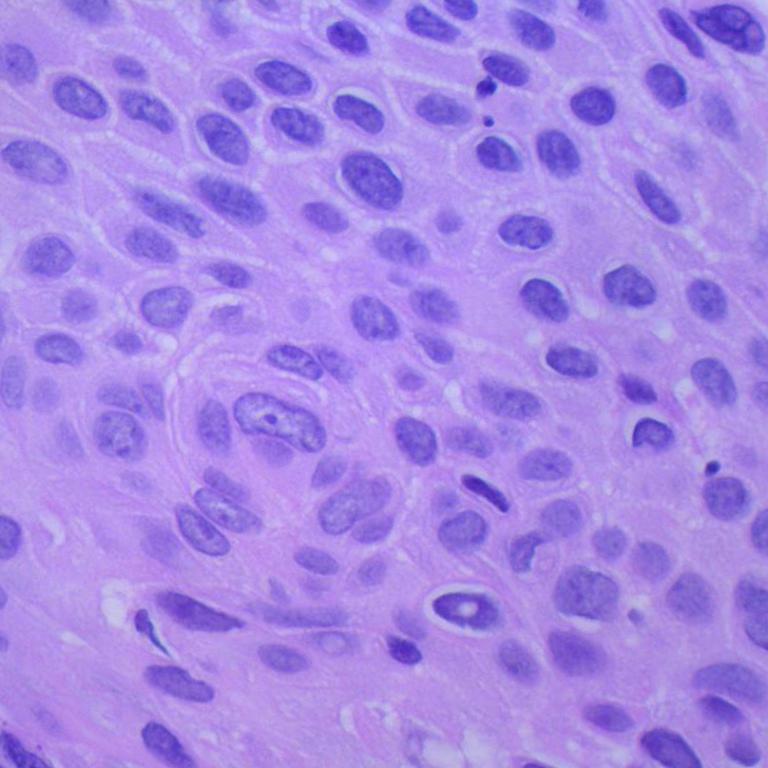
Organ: lung
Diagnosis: squamous carcinomas